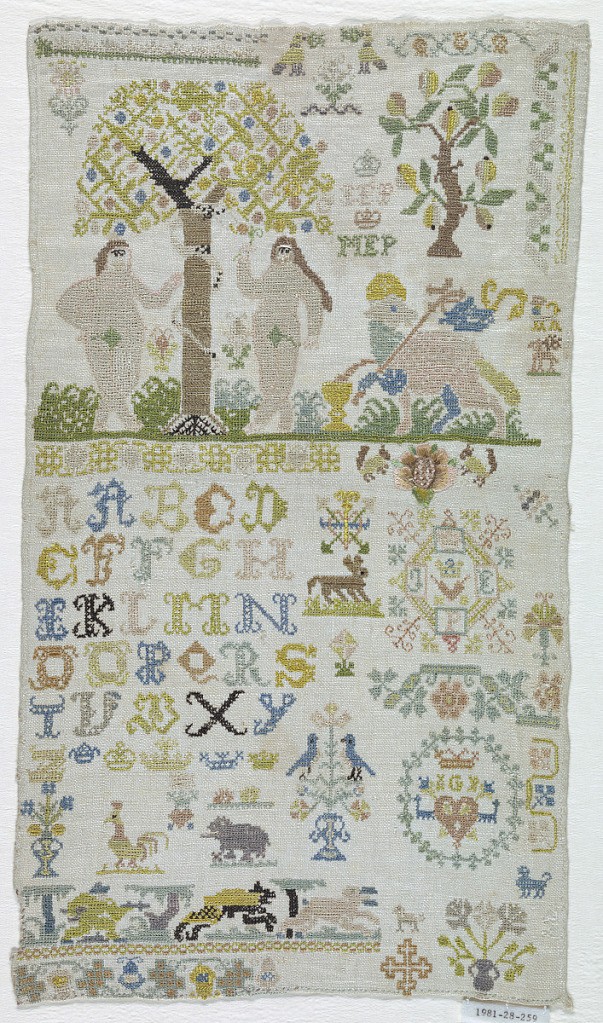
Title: Sampler
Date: ca. 1780
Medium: silk embroidery on linen foundation Technique: embroidered in double-sided cross, satin, double running, and stem stitches on plain weave foundation
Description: Adam and Eve at upper left and other motifs from Sibmacher and others.